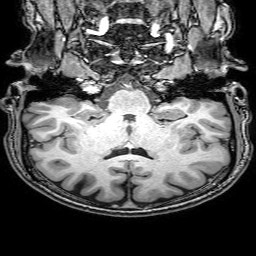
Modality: T1w
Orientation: sagittal
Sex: male
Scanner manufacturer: philips
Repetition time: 0.008193 s
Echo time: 0.00376 s